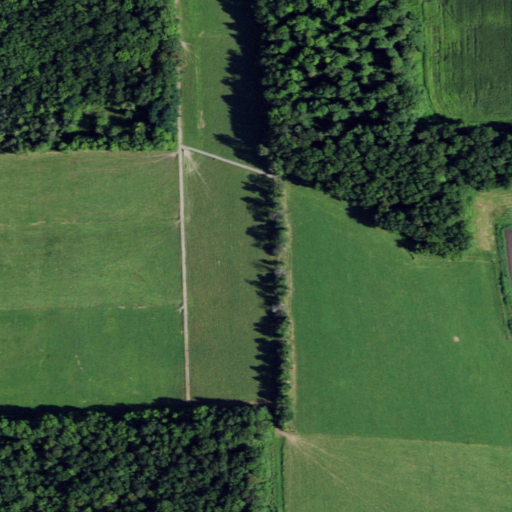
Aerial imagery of mountain in New York named Skunk Hill containing cultivated crops, deciduous forest, and woody wetlands